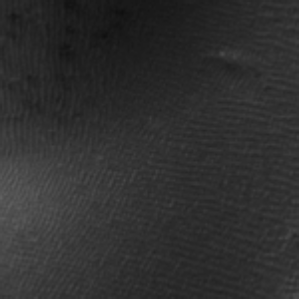
Label: frost